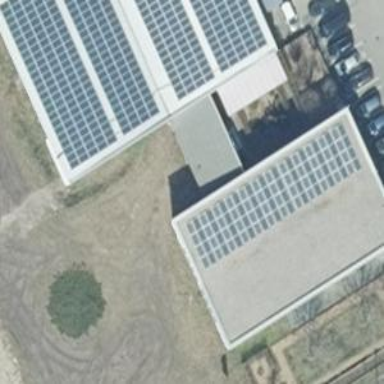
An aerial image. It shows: Solar power generator using photovoltaic panels.